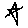
Label: star